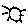
Label: sun